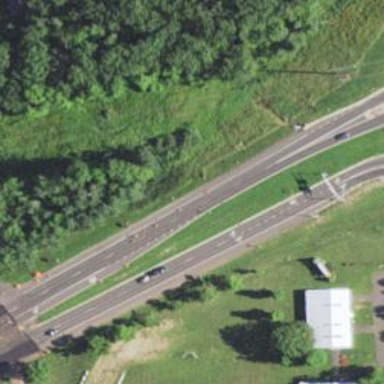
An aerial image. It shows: Trunk link highway.